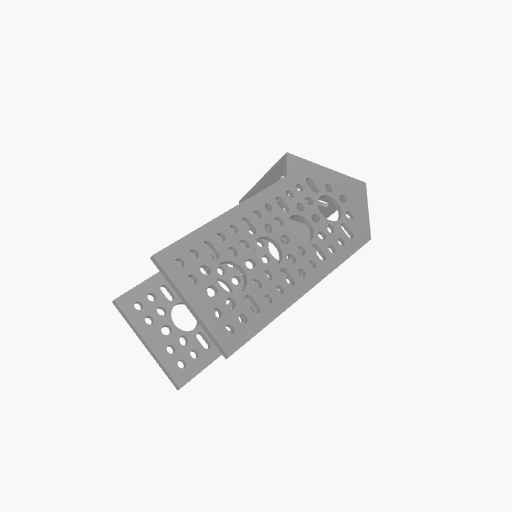
Part: AnglePatternBracket3-1